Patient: sex M, age 70
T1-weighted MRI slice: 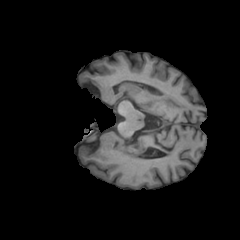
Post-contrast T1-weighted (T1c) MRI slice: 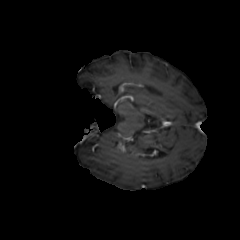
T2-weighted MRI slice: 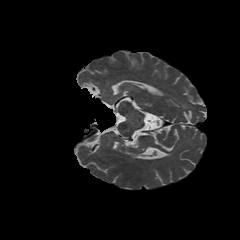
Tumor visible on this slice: no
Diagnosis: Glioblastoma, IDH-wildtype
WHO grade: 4